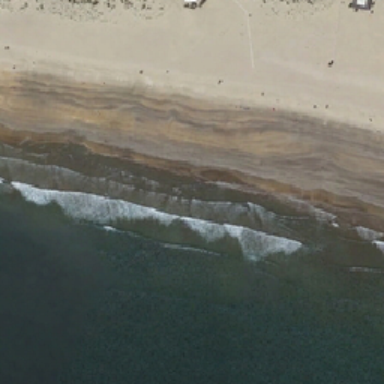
The dark green and light yellow sand was separated by waves .